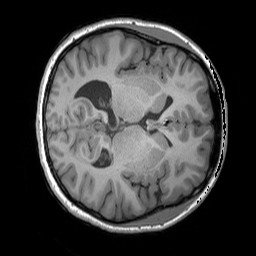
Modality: T1w
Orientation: axial
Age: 24
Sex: female
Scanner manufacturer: siemens
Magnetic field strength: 3 T
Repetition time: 1.9 s
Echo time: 0.00252 s